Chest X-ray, PA view. Patient: 46 years old, sex F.
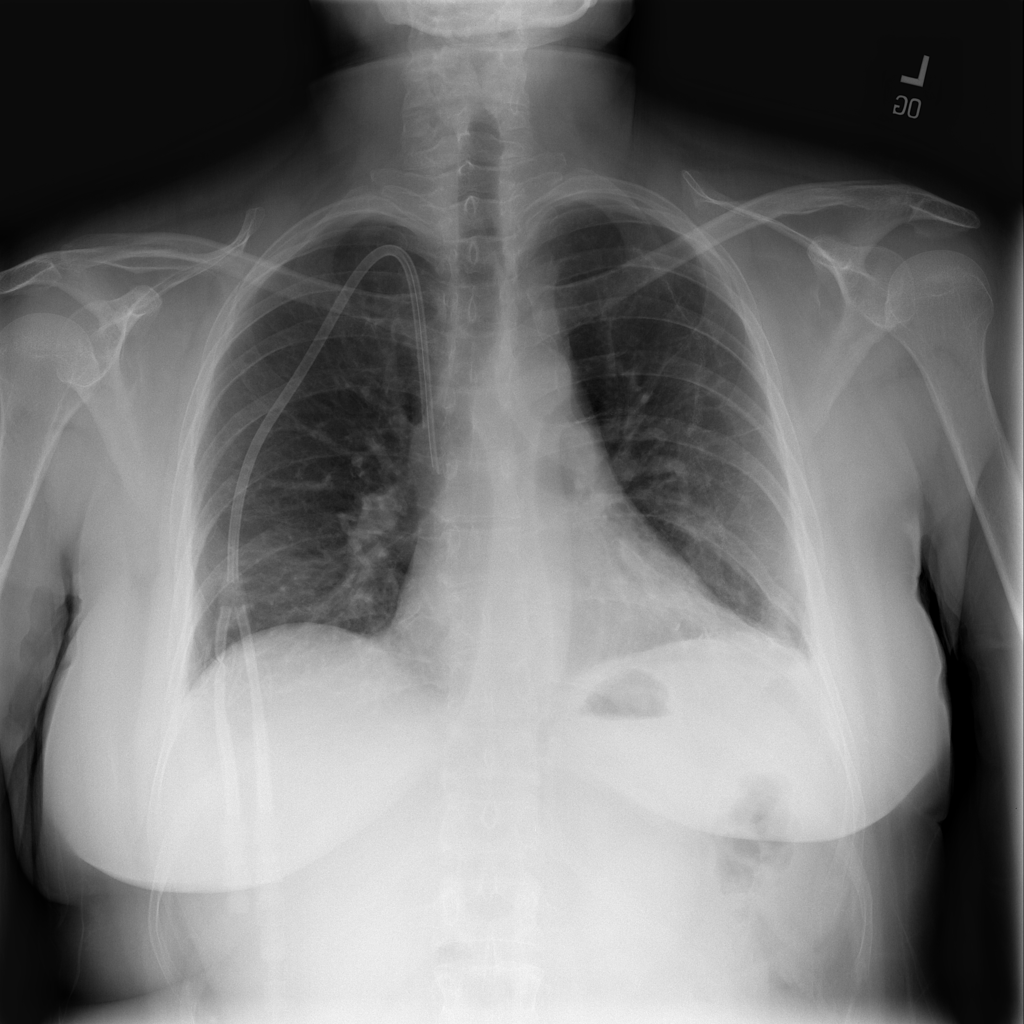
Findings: No Finding